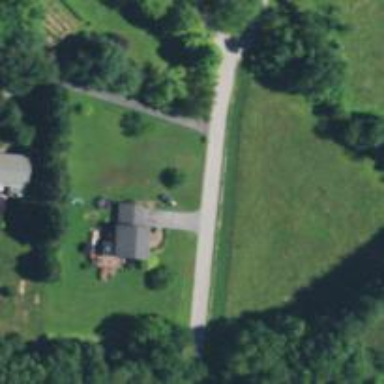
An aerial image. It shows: Driveway.